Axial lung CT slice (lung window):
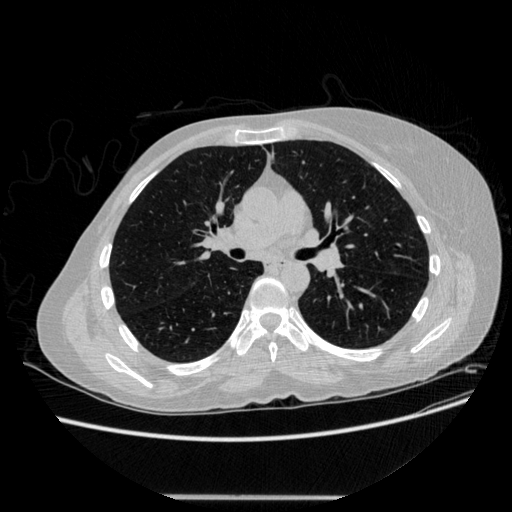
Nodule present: no